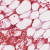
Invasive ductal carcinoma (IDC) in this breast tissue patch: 0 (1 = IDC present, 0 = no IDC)